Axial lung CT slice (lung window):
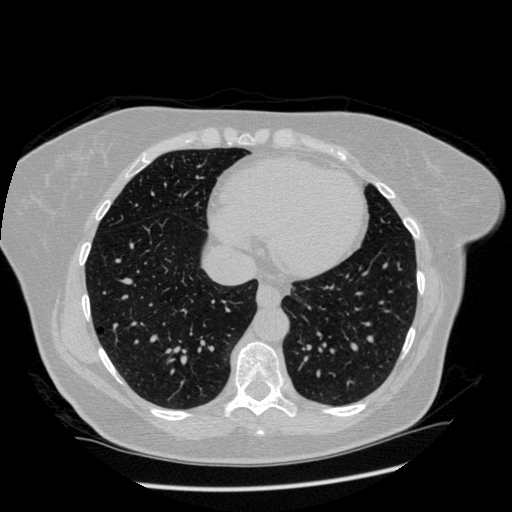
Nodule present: no